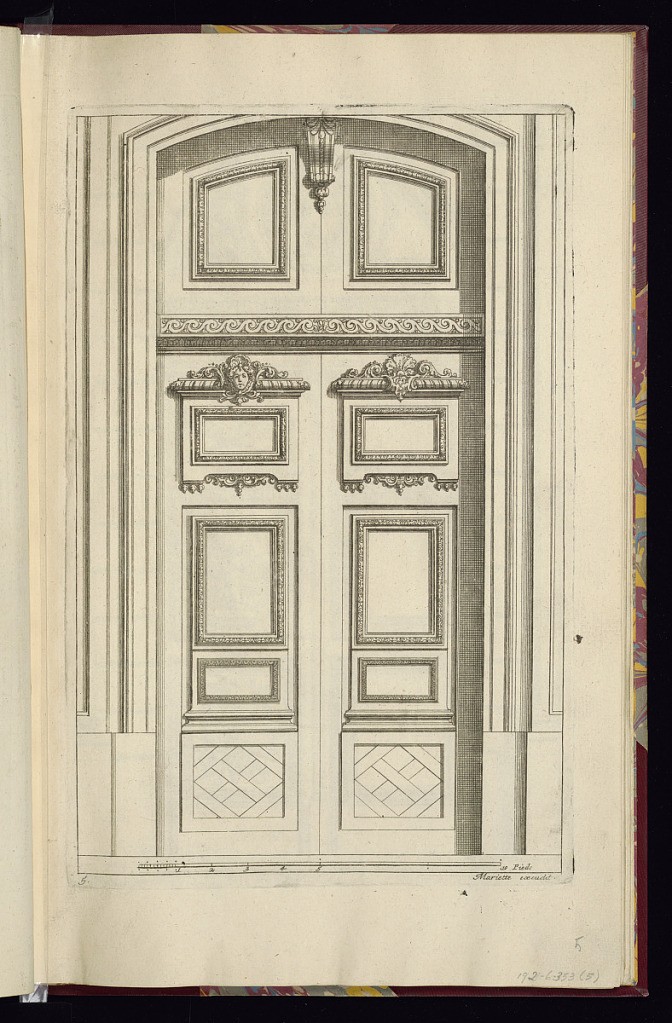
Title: Design for Doors
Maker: Pierre Lepautre, French, 1652–1716
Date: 1686–1716
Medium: Etching and engraving on laid paper
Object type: Print
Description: Fifth plate from a series of designs of portes-cochères (doors), newly made for various French royal houses. Highly ornamented arched double doors with different decoration on each door. The arched upper panels are the same, framed by a repeating pattern and a corbel in the center decorated with fleurons and palmette motifs. Below a double frieze with a wave pattern and a lamb's tongue pattern below. Below, two central small rectangular panels framed by repeating patterns. The right side topped with a gadrooning running pattern and a central shell with s-scroll motifs. The left side, similar panel but topped with a central female head mask, s-scrolls, and fleurons motifs. The lower half on each door is the same with a vertical panel above a small horizontal panel, framed with repeating pattern moldings. The lower section of the doors features a wooden trellis pattern. The plate is signed and numbered, with a scale below.